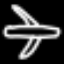
Label: airplane